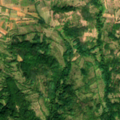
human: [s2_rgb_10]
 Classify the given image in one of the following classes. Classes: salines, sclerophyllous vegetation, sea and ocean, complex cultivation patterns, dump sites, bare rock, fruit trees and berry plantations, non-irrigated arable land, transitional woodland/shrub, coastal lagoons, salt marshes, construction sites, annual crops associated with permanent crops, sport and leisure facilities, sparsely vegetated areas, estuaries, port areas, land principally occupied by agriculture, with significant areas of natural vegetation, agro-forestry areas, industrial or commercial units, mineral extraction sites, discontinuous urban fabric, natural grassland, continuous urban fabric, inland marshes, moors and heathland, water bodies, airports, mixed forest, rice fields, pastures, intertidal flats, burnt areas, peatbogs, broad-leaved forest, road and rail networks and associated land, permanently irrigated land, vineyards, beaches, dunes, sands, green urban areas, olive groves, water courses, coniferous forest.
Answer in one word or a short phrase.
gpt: non-irrigated arable land, pastures, broad-leaved forest, transitional woodland/shrub